Question: I want change this boring grey of my foreground but don't know the commands and the syntax.
I am using a theme that i took and customized my own from <URL>
The theme is: 'adrian_modified'
Image:
Thanks in advance.
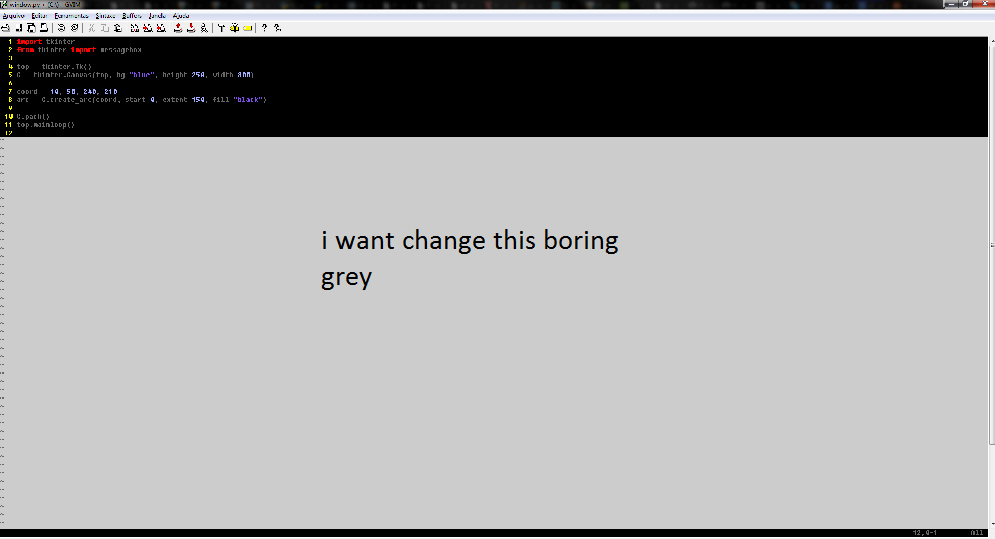
Answer: ':highlight NonText guifg=#ff0000 guibg=#00ff00'
Alter the colors to your liking. :)